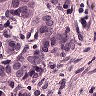
Metastatic tissue present: yes